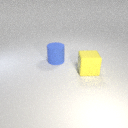
large blue rubber cylinder behind large yellow rubber cube